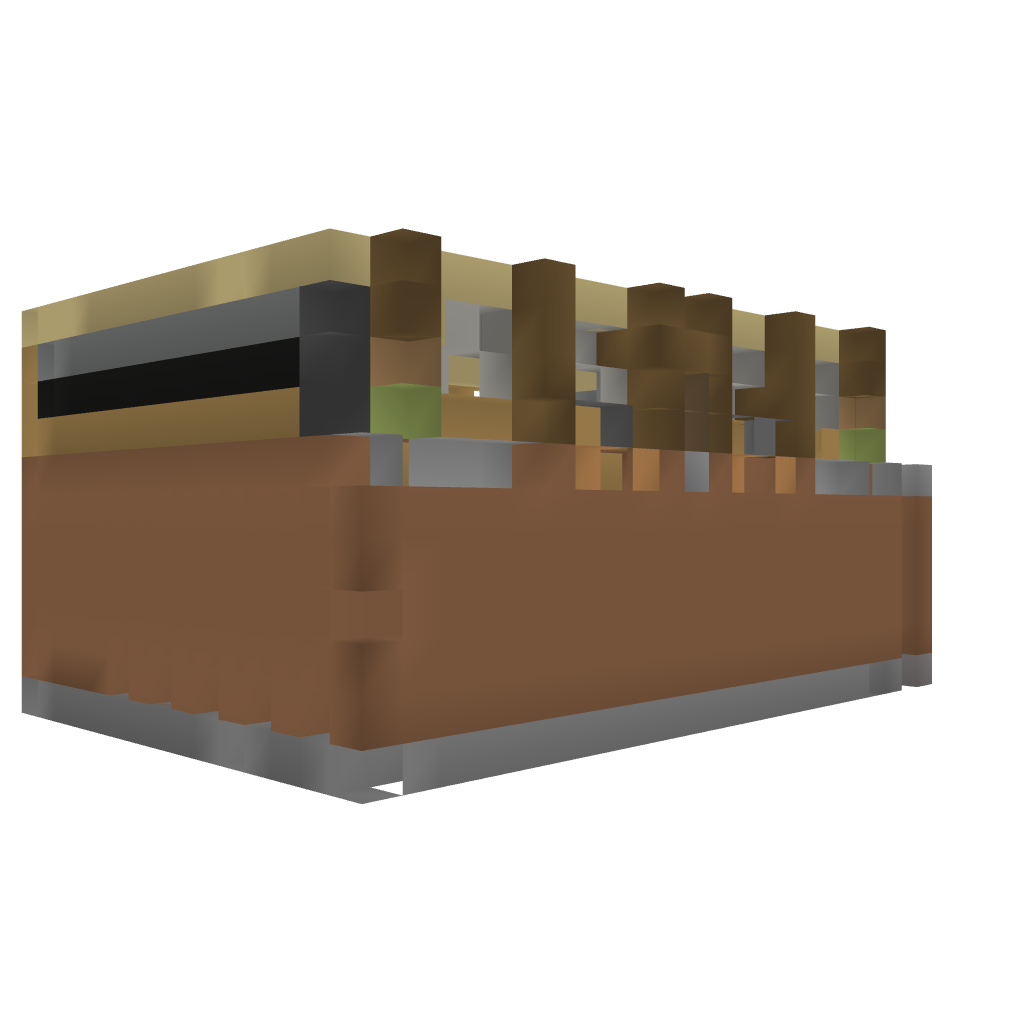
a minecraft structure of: Small house